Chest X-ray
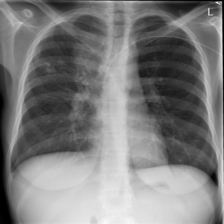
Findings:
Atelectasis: negative
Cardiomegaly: negative
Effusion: negative
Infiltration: positive
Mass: positive
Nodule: negative
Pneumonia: negative
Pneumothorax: negative
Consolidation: negative
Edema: negative
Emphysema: negative
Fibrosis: negative
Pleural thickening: negative
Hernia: negative